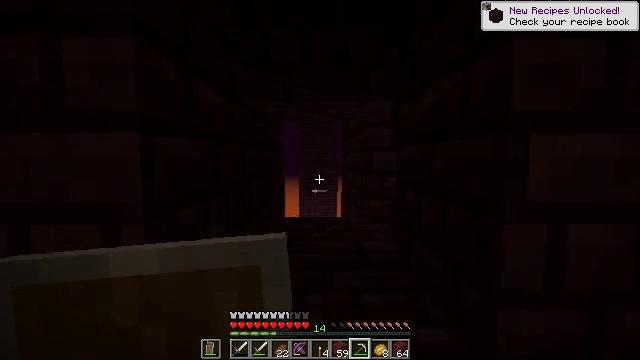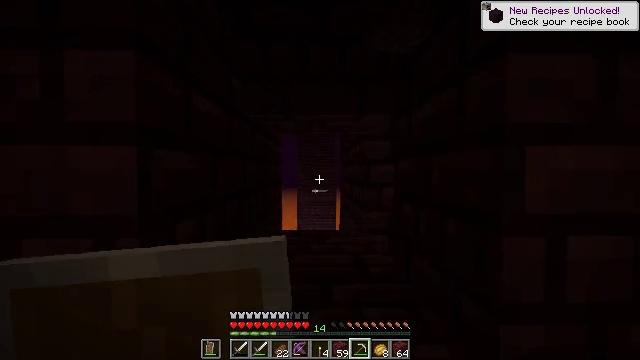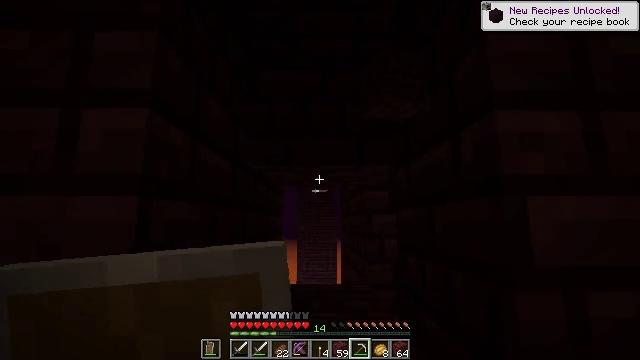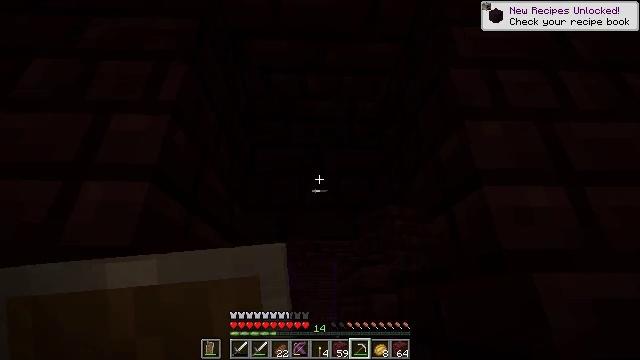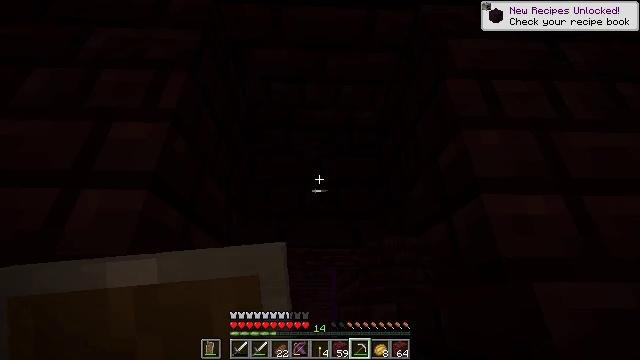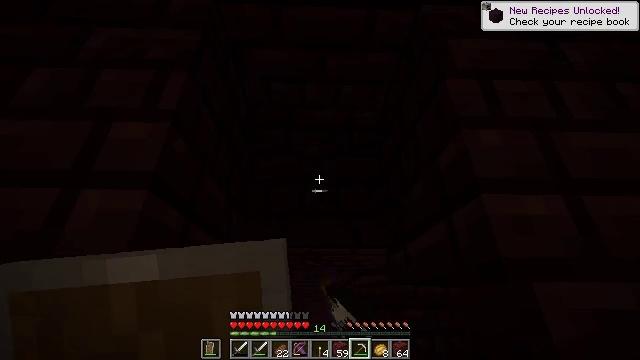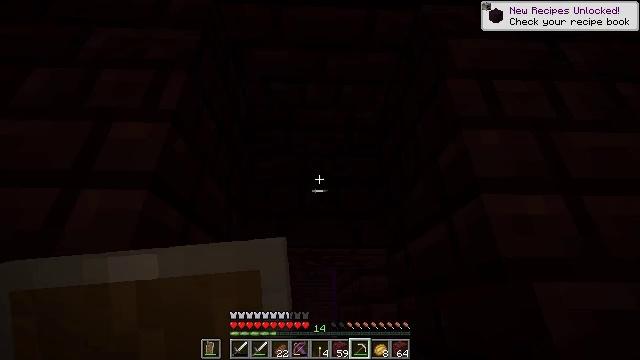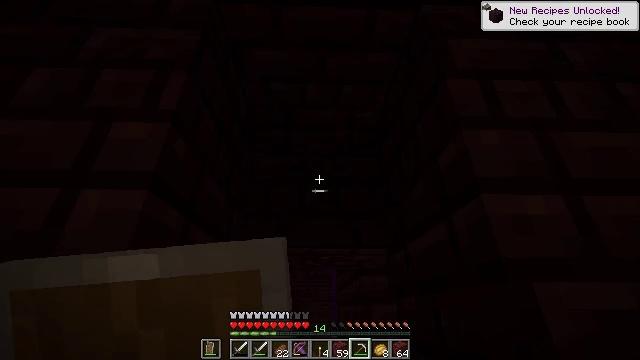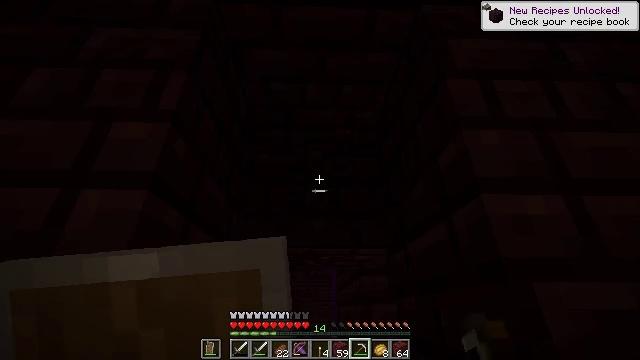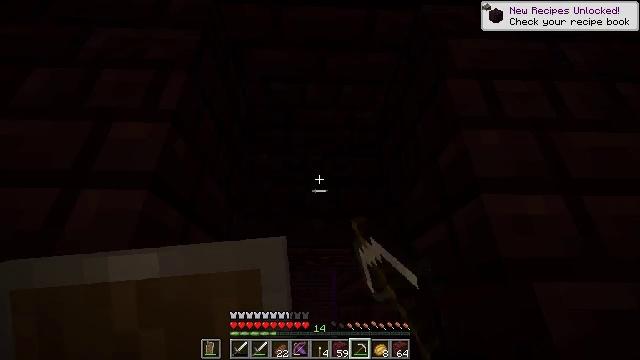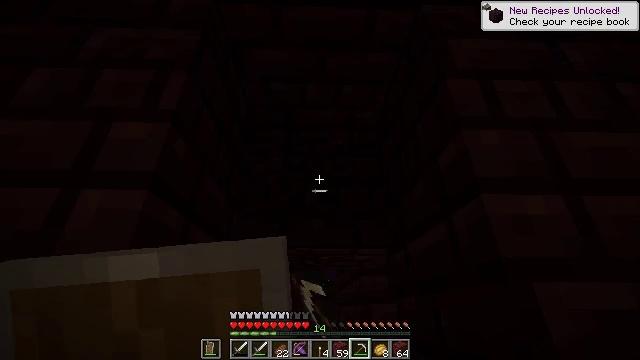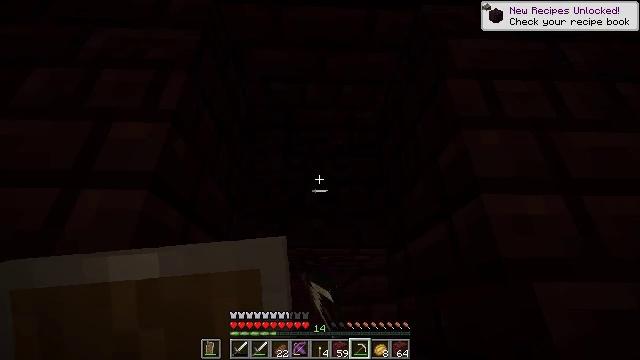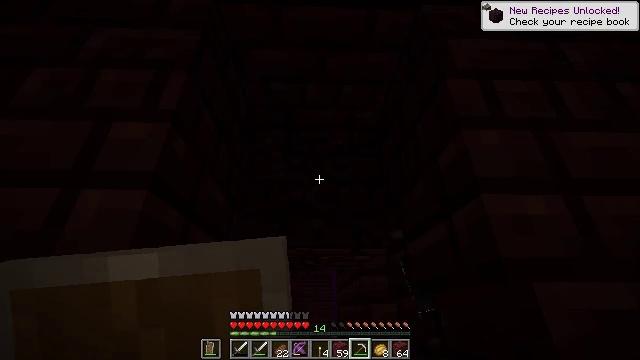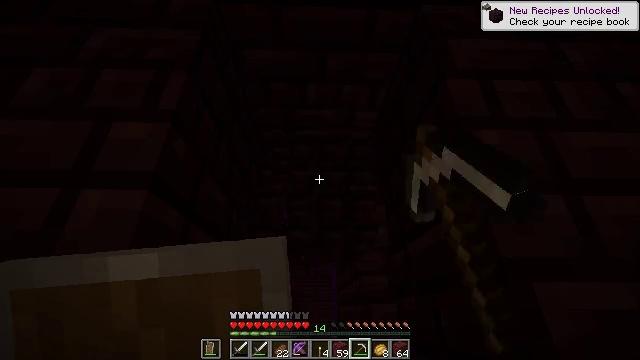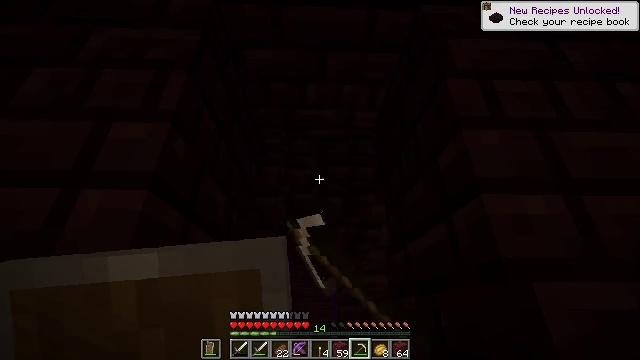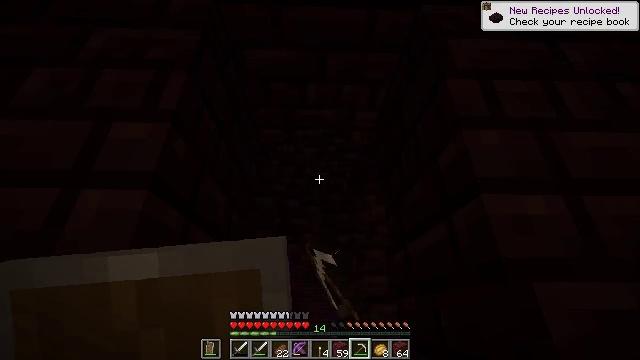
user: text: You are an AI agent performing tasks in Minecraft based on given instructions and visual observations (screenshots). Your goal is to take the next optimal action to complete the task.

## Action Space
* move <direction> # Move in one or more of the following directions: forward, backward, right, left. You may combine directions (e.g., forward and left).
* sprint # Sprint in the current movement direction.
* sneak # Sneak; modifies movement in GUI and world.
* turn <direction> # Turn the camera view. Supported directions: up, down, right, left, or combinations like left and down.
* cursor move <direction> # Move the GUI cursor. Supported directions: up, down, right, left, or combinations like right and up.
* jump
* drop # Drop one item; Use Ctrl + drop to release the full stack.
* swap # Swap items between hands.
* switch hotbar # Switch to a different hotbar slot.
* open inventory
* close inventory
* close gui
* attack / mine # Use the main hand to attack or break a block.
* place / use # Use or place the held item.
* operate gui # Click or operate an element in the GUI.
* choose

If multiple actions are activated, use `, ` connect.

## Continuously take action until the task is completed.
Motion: motion action
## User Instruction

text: Gather some nether bricks.
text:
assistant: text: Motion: turn up
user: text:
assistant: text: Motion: turn up
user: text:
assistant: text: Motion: turn up
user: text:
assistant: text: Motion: turn up, attack / mine
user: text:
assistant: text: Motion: attack / mine
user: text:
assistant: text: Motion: attack / mine
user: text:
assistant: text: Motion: attack / mine
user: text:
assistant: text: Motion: attack / mine
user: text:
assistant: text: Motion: attack / mine
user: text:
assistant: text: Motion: attack / mine
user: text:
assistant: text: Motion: attack / mine
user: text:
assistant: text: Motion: attack / mine
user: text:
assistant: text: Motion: attack / mine
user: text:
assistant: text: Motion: attack / mine
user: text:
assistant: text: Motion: attack / mine
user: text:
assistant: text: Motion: attack / mine
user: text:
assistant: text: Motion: attack / mine
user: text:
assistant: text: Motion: attack / mine
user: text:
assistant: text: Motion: attack / mine
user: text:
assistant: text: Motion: turn down
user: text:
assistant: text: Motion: turn down
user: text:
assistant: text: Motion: turn down
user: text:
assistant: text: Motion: turn down
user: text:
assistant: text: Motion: turn down
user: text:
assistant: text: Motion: turn right and down
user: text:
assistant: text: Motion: turn down
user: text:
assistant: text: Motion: turn down
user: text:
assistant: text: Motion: turn down
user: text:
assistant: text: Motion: no_op
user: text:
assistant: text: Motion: turn down